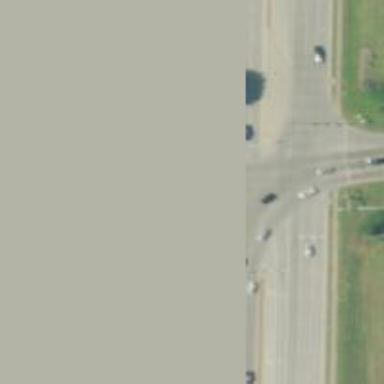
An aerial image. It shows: Trunk highway.